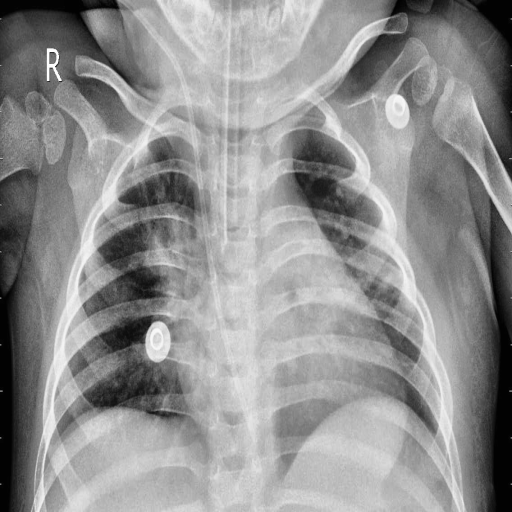
Finding: PNEUMONIA